Question: In storyboard when I set the Text Color of a 'NSTextField' within a 'NSTableCellView' to 'Control Text Color' the color becomes black and when the cell is selected/highlighted it will become white. When you deselect the color will return to black. You get all this behavior for free.
I created another textfield under the default it is similar to that of iOS (see the label Game in the image below). I changed the Text Color to the gray and that all works. However, when I now select/highlight the cell, the color remains gray and does not swap to white. How can I get such behavior through Storyboard? And if not possible, through code?

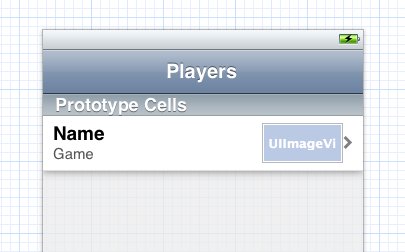
Answer: There is no automatic way to get what you want. The automatic behavior you're seeing with the black label is implemented by 'NSTextFieldCell' (or one of its superclasses, like 'NSCell'). It is triggered by the setting of the cell's 'backgroundStyle' to 'NSBackgroundStyleDark'. The cell's 'backgroundStyle' is set by 'NSTableCellView' when its own 'backgroundStyle' is set. 'NSTableCellView''s 'backgroundStyle' is set by 'NSTableRowView' when its 'interiorBackgroundStyle' changes, which happens when its other properties, like 'selected' and 'emphasized', are set.
Anyway, the cell only automatically changes the color it uses to draw if its 'textColor' is '[NSColor controlTextColor]' or has equivalent RGB values. So, it doesn't work for your gray labels.
You could implement a custom subclass of 'NSTableCellView' or 'NSTextField'. Your class would implement (override, for a subclass of 'NSTableCellView') '-setBackgroundStyle:'. In your method, you can check what style is being set and change the text field's 'textColor'. If it's an override, call through to super. (Although 'NSTextField' does not currently implement a 'backgroundStyle' property, it probably will in the future. Apple has said they will be adding cover methods to controls for methods which currently only exist on cell classes. So, you should do 'if ([NSTextField instancesRespondToSelector:@selector(setBackgroundStyle:)]) [super setBackgroundStyle:backgroundStyle];' to be future-safe.)